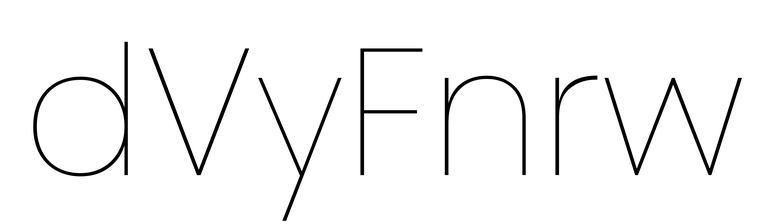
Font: Poppins-Thin